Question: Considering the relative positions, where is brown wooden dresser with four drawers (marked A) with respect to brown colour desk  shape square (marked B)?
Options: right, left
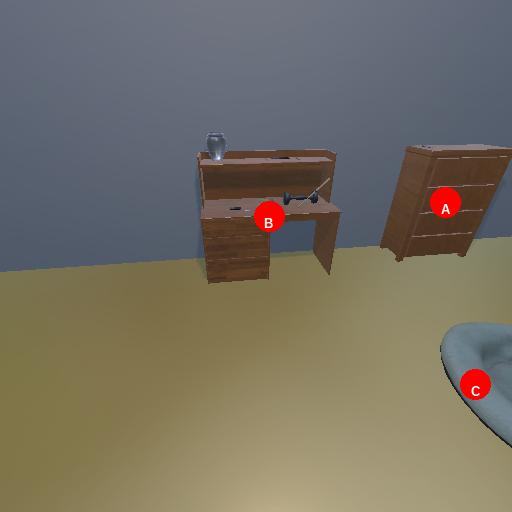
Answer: right